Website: crate-barrel
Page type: billing-address
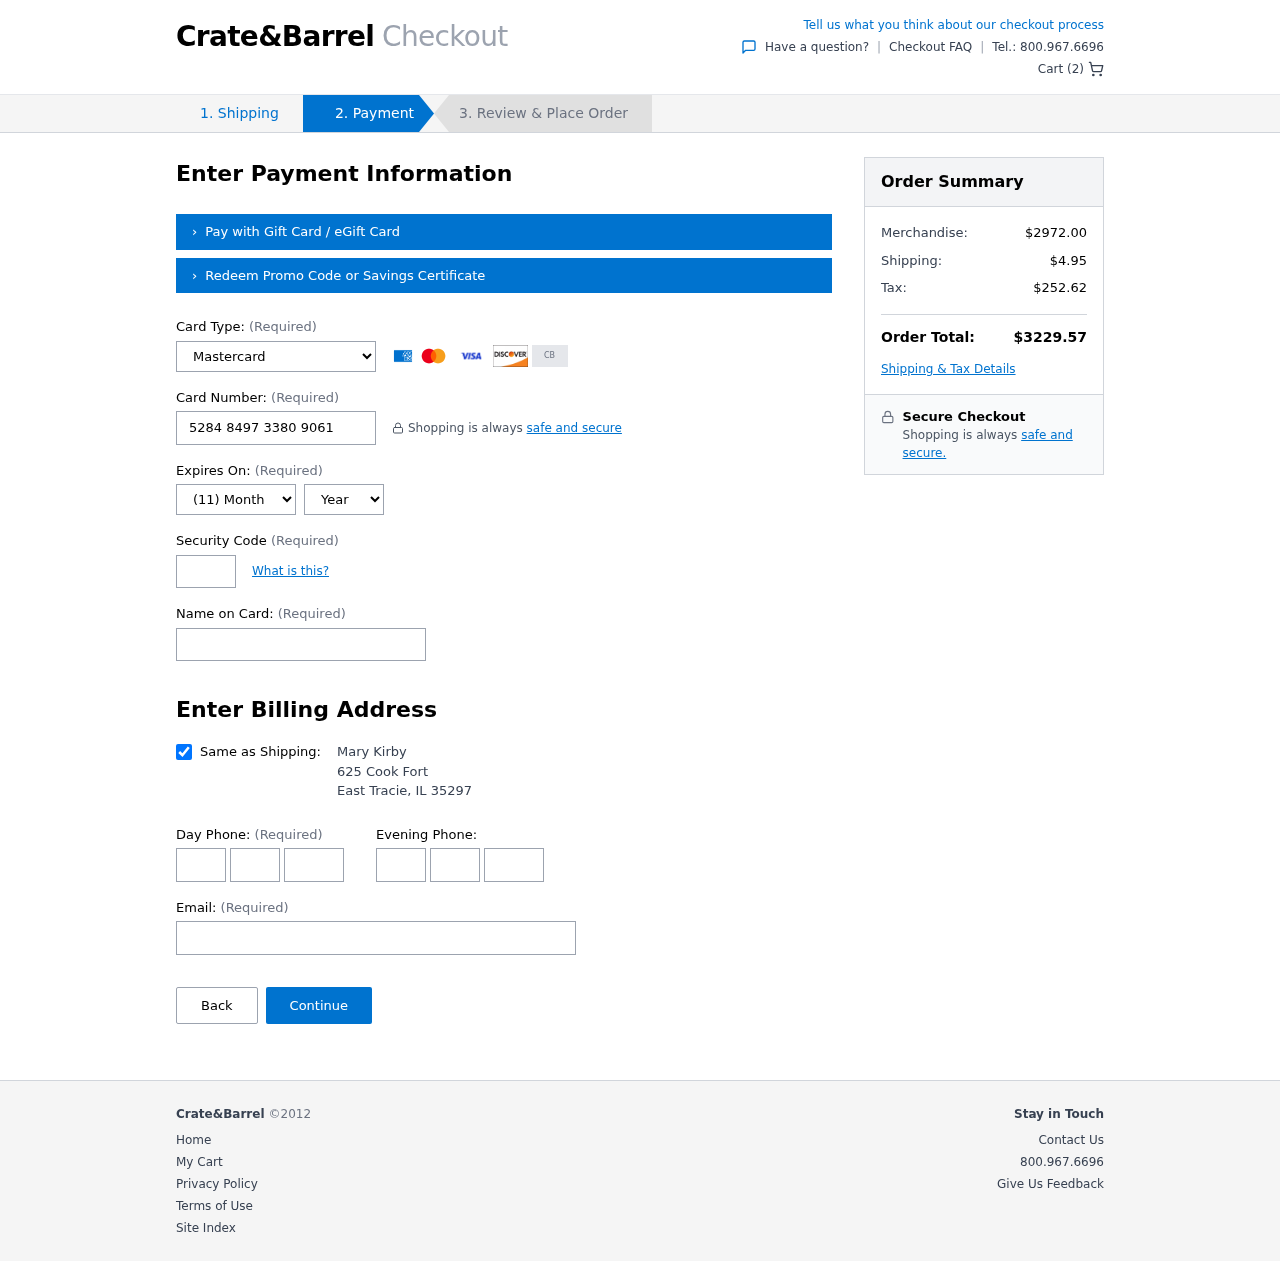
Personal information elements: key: PII_CARD_CVV
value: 396
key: PII_CARD_EXPIRY_MONTH
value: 11
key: PII_CARD_EXPIRY_YEAR
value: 27
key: PII_CARD_NUMBER
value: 5284 8497 3380 9061
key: PII_CARD_TYPE
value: Mastercard
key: PII_CITY
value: East Tracie
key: PII_EMAIL
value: mkirby@gmail.com
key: PII_FULLNAME
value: Mary Kirby
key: PII_PHONE_ALT_AREA
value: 546
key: PII_PHONE_ALT_PREFIX
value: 895
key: PII_PHONE_ALT_SUFFIX
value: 3863
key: PII_PHONE_AREA
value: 683
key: PII_PHONE_PREFIX
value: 687
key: PII_PHONE_SUFFIX
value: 4916
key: PII_POSTCODE
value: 35297
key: PII_STATE_ABBR
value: IL
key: PII_STREET
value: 625 Cook Fort
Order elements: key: ORDER_NUM_ITEMS
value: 2
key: ORDER_SUBTOTAL
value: $2972.00
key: ORDER_SHIPPING_COST
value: $4.95
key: ORDER_TAX
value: $252.62
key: ORDER_TOTAL
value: $3229.57